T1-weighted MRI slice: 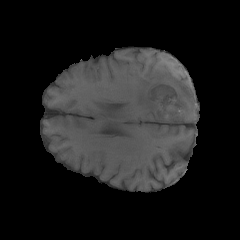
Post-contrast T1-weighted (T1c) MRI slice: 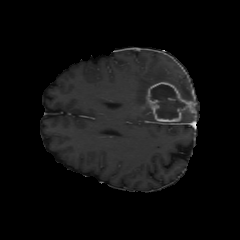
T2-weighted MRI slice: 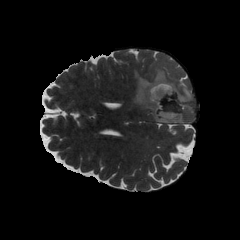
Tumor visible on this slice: yes